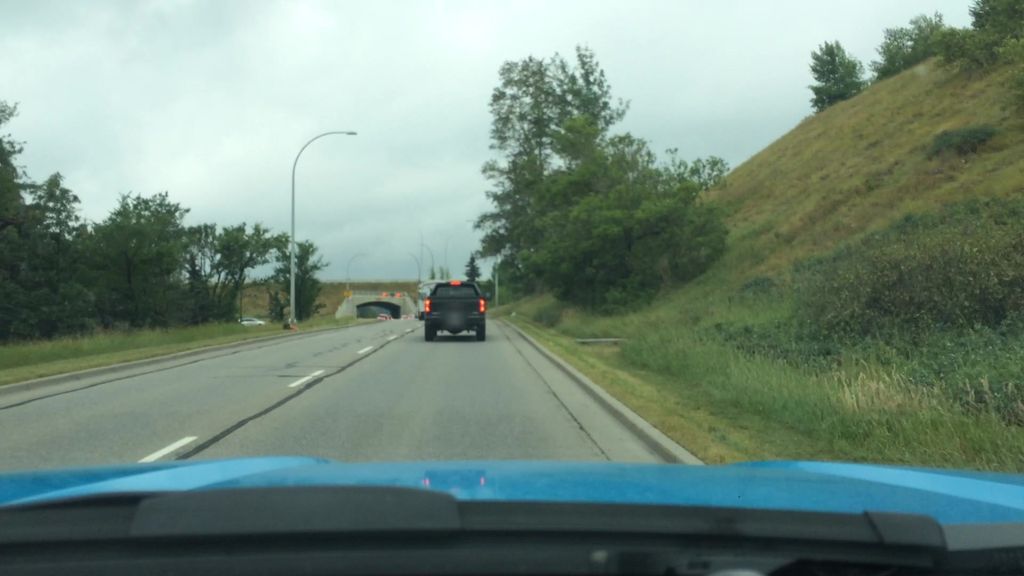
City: calgary